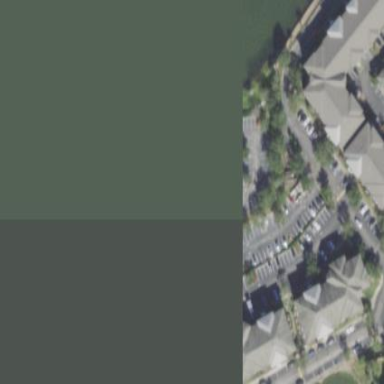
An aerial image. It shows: Parking area with surface.